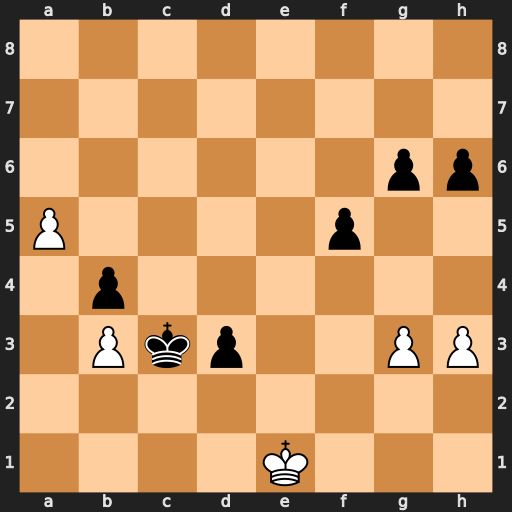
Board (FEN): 8/8/6pp/P4p2/1p6/1Pkp2PP/8/4K3
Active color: w
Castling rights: -
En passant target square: -
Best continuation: Kd1 Kxb3 a6 Kc3 a7